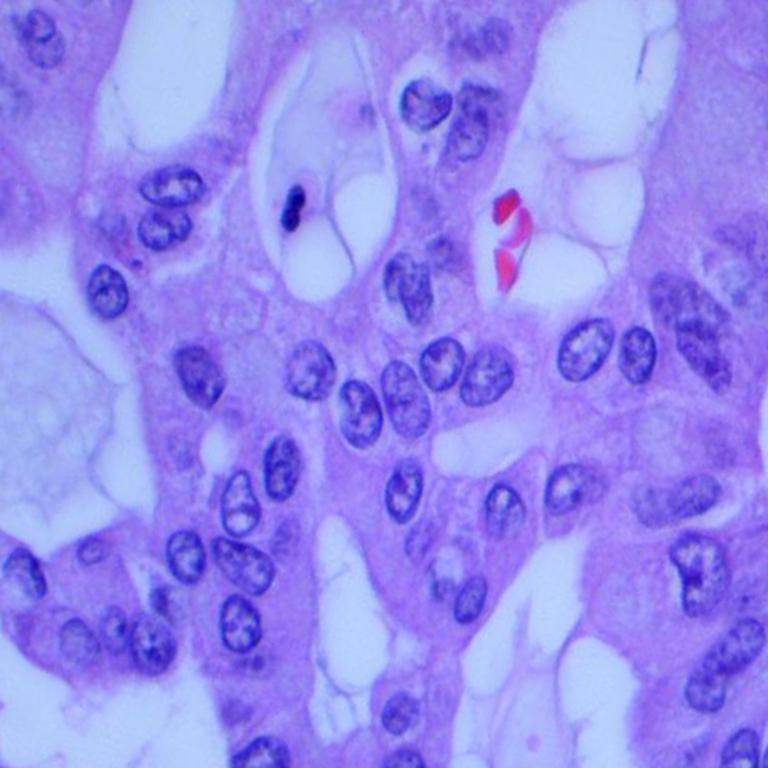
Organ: lung
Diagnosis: adenocarcinomas